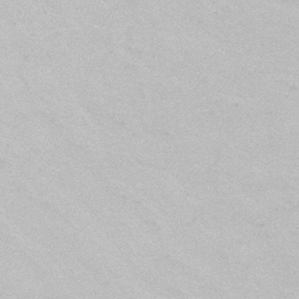
Label: frost